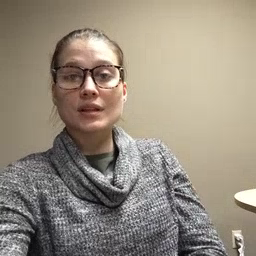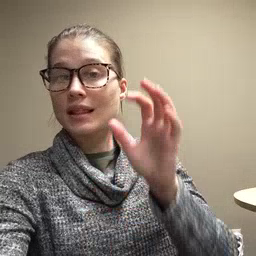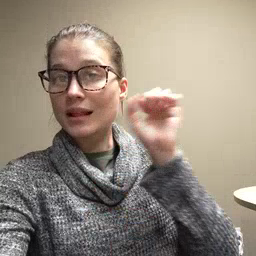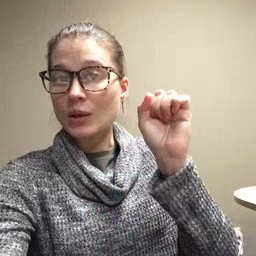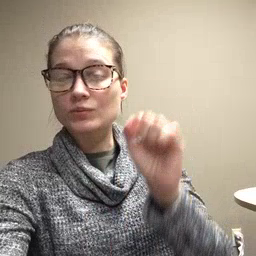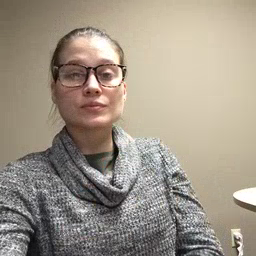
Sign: loud